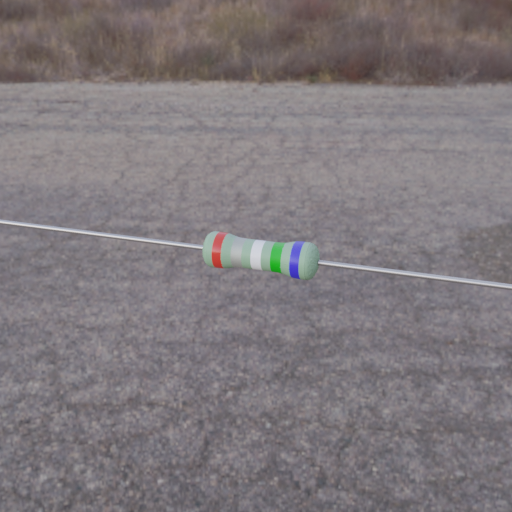
Resistor colour bands (in order): red, silver, white, green, blue